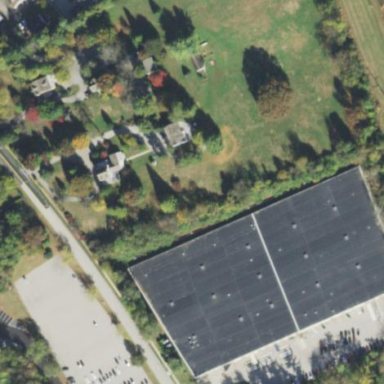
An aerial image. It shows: Warehouse building.